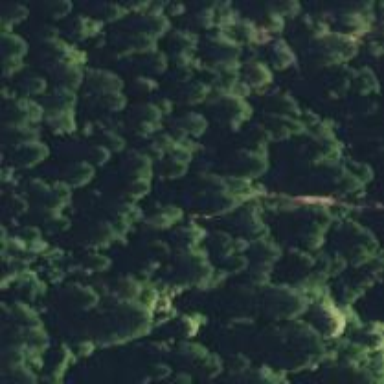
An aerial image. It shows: Path.